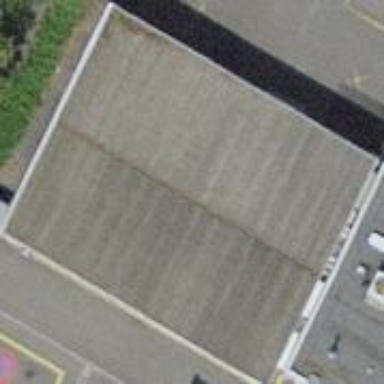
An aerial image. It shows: View of roof of building.